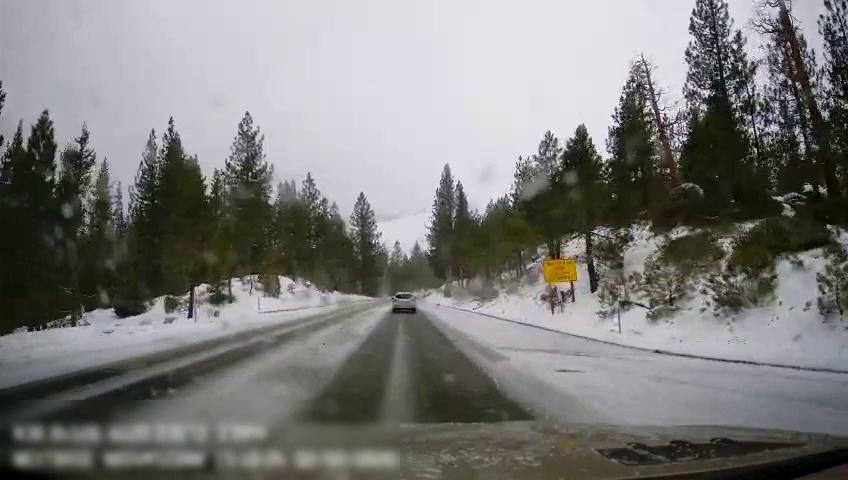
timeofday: Day
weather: Snowy
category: Drivable Space
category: Vehicles | SUV
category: Lanes | Opposite Lane
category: Traffic | Signs